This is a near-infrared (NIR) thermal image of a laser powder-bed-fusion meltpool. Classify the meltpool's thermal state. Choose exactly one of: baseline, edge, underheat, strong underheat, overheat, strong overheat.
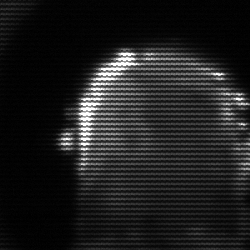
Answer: baseline